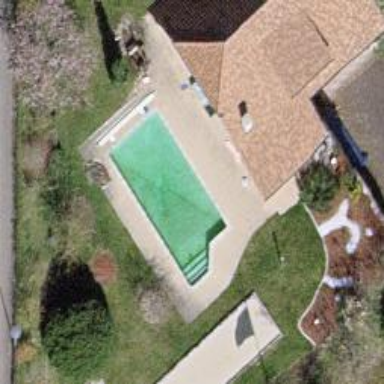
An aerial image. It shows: Swimming pool located in leisure land.